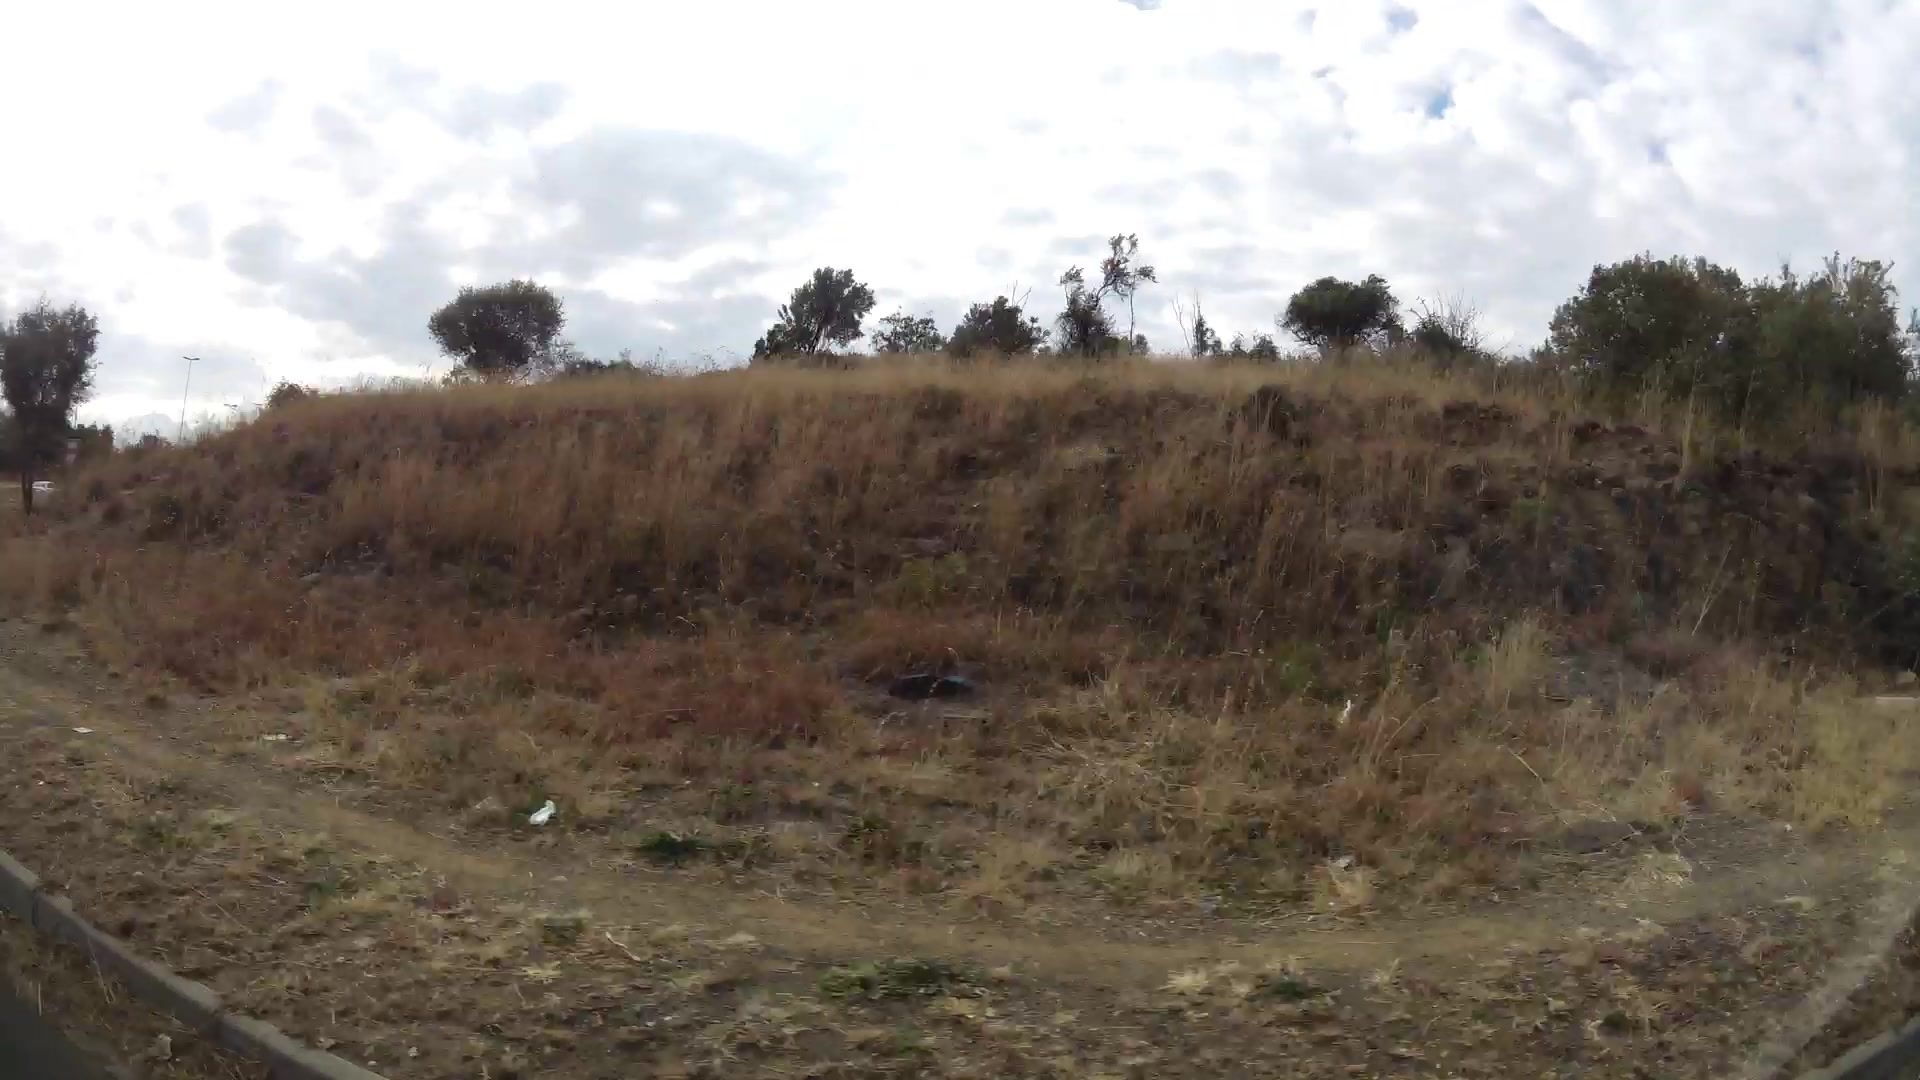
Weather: cloudy
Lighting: day
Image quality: slightly poor
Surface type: fields
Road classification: tertiary_link
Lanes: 1
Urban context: suburban or peri-urban
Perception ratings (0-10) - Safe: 0.71, Lively: 0.31, Beautiful: 6.53, Boring: 7.46, Depressing: 5.97, Wealthy: 0.77